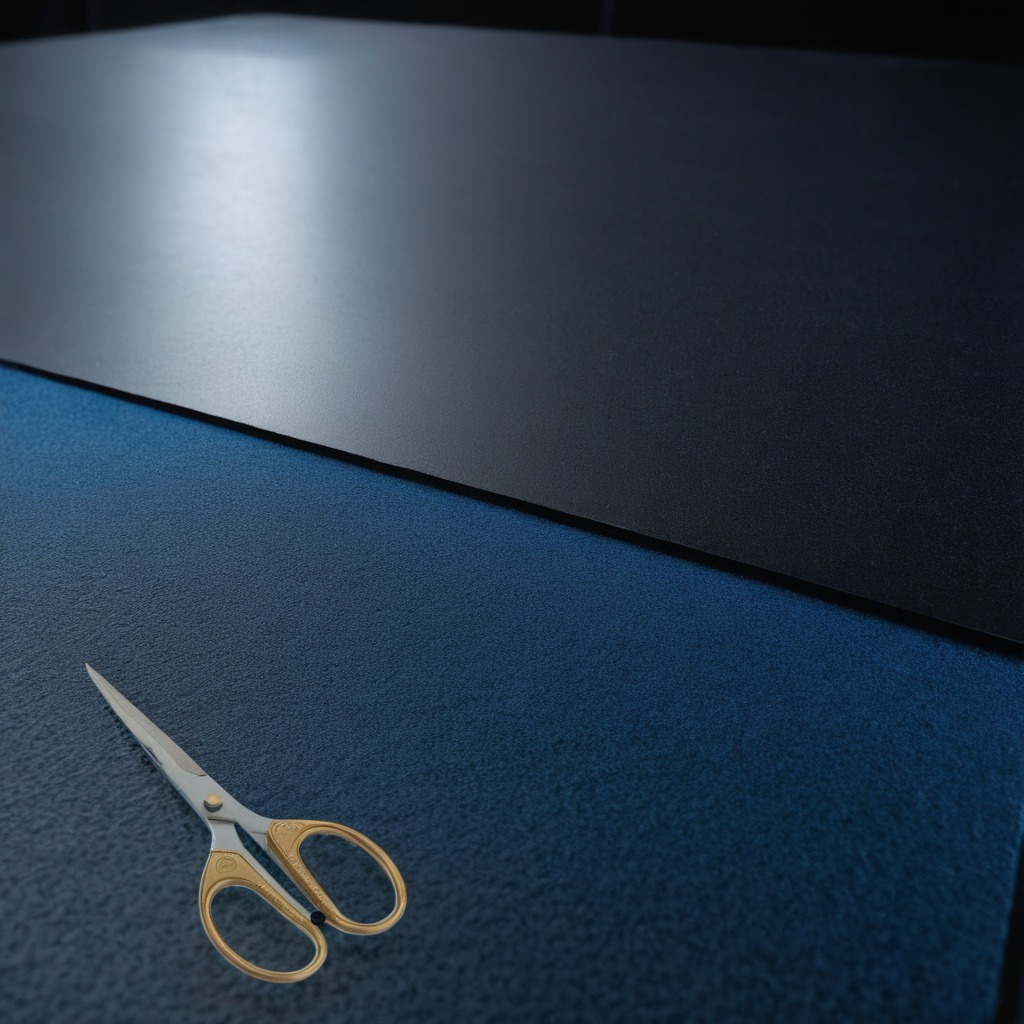
A scissor is lying on the granite tabletop.